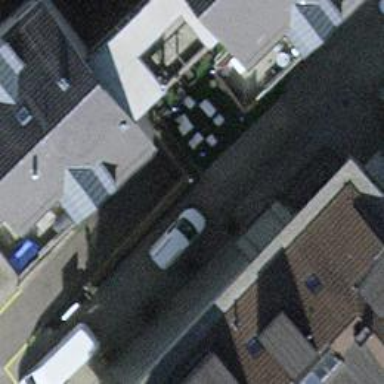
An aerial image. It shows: Parking area.